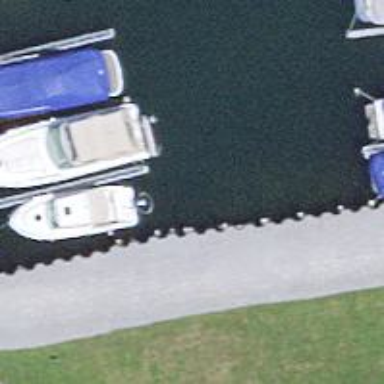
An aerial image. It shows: Man-made pier.